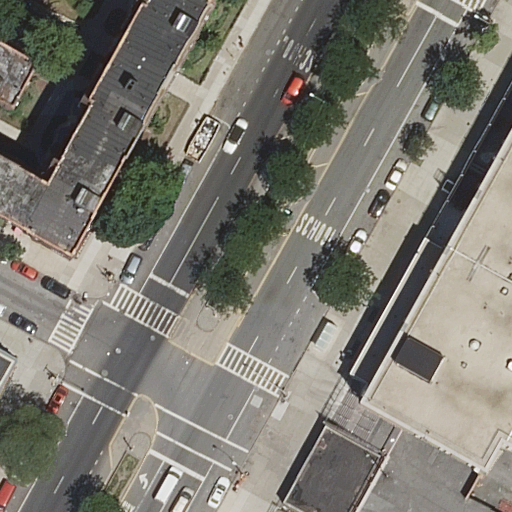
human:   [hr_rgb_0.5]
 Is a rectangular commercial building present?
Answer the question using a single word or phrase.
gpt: no

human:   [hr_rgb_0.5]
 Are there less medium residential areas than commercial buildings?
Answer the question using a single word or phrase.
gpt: no

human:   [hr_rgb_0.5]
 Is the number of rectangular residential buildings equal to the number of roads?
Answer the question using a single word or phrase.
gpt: no

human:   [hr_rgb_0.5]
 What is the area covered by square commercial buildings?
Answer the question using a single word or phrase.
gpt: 0m2

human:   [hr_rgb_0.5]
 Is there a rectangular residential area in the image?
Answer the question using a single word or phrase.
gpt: yes

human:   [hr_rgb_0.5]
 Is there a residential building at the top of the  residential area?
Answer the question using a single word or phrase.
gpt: no

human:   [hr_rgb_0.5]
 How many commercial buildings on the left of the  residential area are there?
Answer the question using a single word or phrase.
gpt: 0

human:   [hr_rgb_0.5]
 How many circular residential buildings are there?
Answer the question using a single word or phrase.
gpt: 0

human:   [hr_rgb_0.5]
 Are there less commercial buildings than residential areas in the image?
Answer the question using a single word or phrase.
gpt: yes

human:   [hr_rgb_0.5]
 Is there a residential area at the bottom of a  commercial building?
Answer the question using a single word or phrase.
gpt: no

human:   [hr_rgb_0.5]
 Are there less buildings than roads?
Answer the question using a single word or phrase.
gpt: yes

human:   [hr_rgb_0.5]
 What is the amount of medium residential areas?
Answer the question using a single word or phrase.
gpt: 0

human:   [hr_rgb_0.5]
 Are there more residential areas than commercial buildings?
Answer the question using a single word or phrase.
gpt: yes

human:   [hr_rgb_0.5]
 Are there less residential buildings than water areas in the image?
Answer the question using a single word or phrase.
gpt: no

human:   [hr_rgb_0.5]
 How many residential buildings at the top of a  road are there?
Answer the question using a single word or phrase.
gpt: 2

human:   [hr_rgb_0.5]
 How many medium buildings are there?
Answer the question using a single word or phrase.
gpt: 2

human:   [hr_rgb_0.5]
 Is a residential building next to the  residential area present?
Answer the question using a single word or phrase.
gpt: yes

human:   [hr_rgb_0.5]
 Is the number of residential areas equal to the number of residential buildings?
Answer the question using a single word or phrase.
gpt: no

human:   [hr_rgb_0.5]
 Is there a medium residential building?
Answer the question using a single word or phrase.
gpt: yes

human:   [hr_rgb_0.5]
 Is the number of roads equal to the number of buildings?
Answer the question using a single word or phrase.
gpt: no

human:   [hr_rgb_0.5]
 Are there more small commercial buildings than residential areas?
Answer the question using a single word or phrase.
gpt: no

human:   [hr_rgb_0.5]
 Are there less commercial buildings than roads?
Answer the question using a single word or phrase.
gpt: yes

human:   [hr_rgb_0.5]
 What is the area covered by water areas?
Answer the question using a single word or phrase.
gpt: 0m2

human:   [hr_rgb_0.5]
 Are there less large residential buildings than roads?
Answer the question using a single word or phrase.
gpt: yes

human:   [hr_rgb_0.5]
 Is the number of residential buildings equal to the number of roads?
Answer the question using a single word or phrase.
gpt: no

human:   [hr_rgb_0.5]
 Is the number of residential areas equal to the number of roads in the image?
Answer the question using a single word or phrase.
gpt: no

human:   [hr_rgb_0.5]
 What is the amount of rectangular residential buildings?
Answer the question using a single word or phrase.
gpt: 2

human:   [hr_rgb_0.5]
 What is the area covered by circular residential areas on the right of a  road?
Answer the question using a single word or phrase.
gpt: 0m2

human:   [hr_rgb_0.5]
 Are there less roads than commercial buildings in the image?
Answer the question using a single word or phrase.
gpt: no

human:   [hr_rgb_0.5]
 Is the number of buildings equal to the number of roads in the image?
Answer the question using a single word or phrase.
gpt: no

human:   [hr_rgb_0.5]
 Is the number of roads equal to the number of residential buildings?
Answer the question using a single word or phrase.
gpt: no

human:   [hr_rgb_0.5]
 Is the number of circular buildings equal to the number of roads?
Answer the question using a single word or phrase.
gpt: no

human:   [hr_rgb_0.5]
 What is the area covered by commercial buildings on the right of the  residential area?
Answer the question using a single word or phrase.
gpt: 0m2

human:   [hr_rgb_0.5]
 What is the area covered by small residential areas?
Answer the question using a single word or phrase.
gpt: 0m2

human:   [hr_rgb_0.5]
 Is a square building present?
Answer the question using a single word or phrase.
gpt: no

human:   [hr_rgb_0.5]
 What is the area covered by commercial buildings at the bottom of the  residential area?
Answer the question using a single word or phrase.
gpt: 0m2